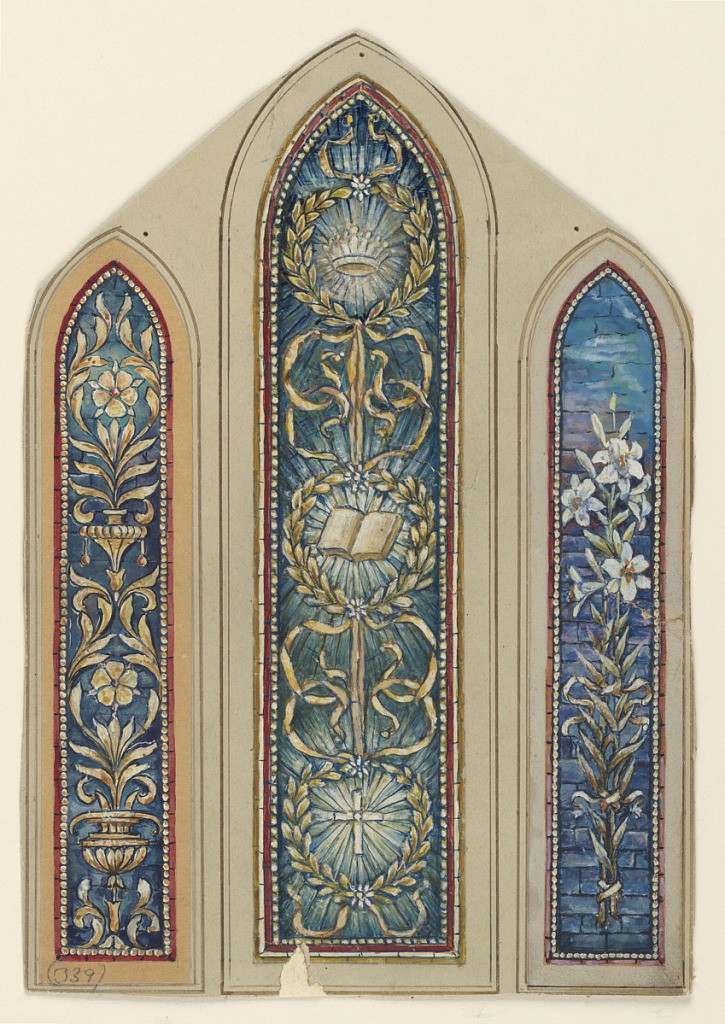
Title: Design for Stained Glass Window
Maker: Francis Augustus Lathrop, American, 1849–1909
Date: ca. 1895
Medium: Brush and watercolor, white gouache, graphite on paper
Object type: Drawing
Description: Three long, narrow panels, with pointed arched tops.